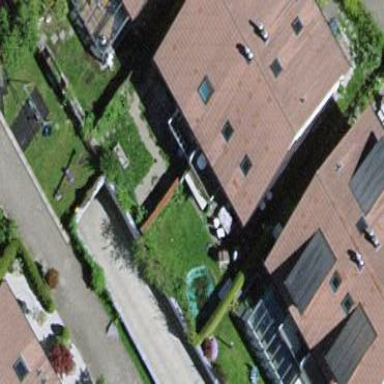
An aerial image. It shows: Terrace building.